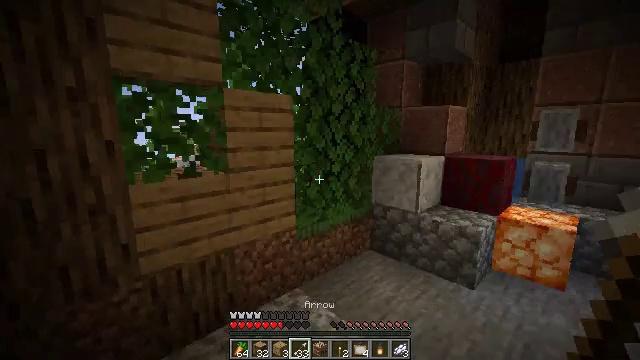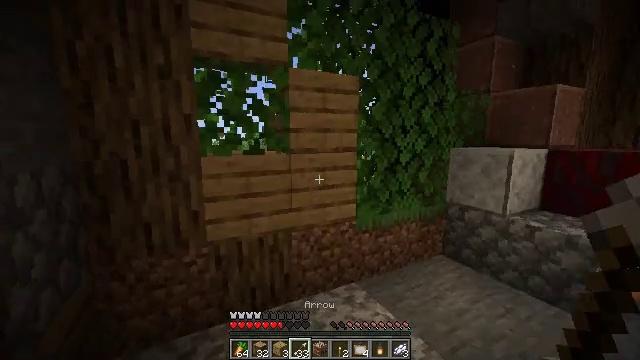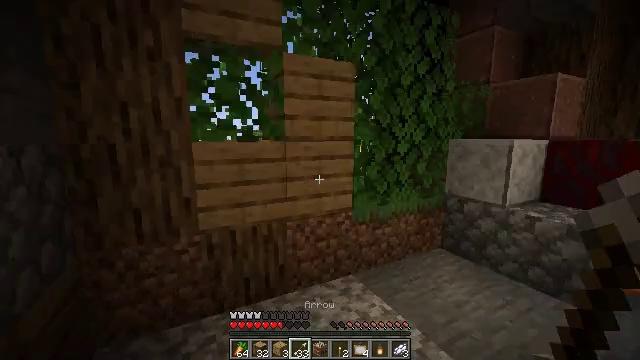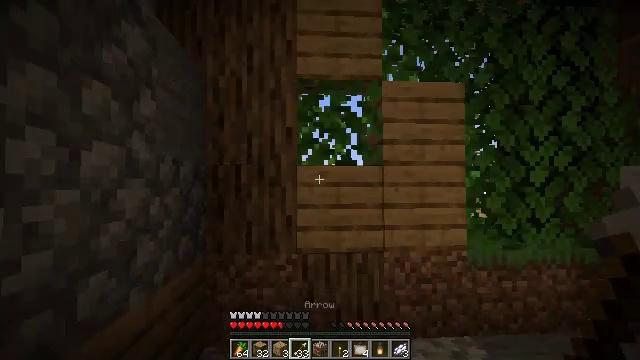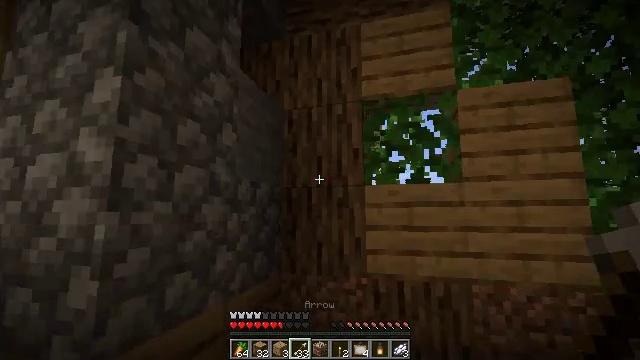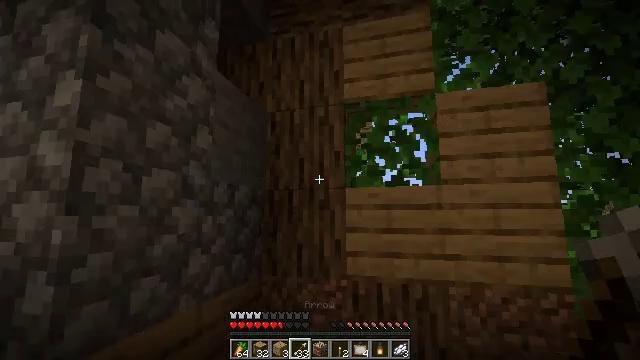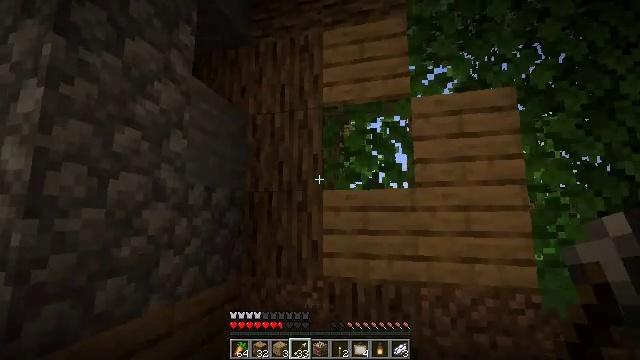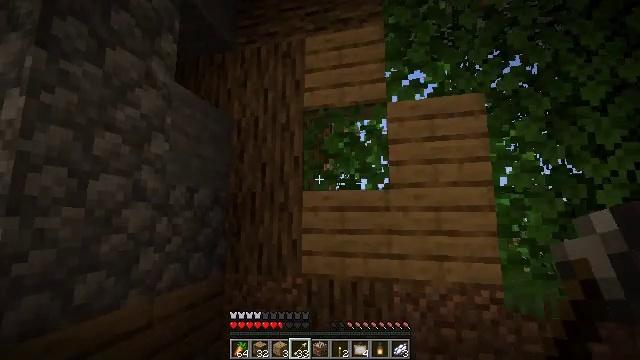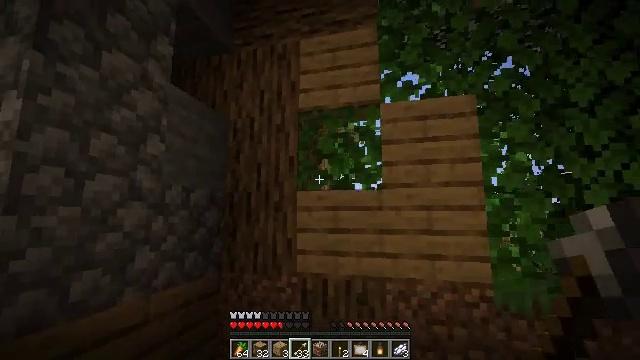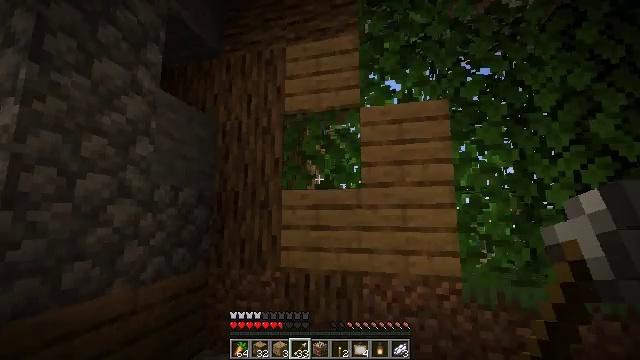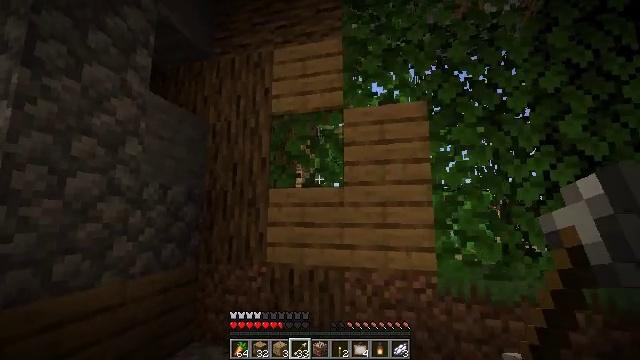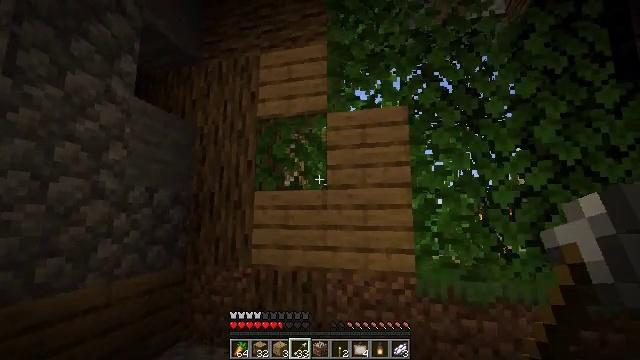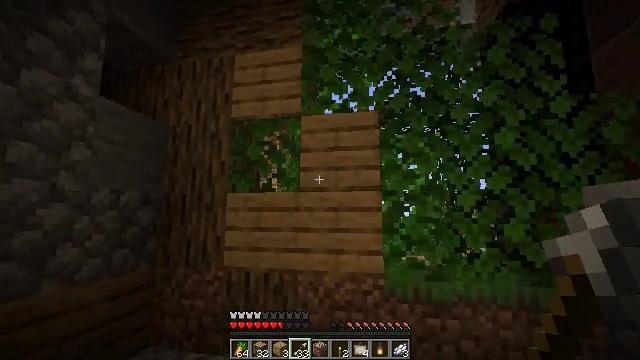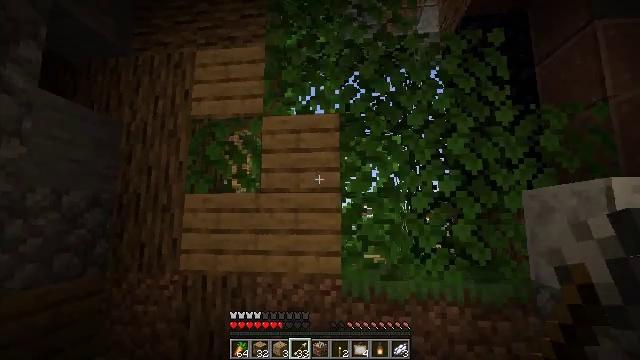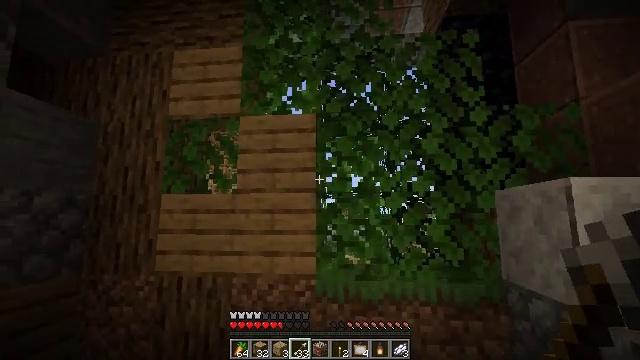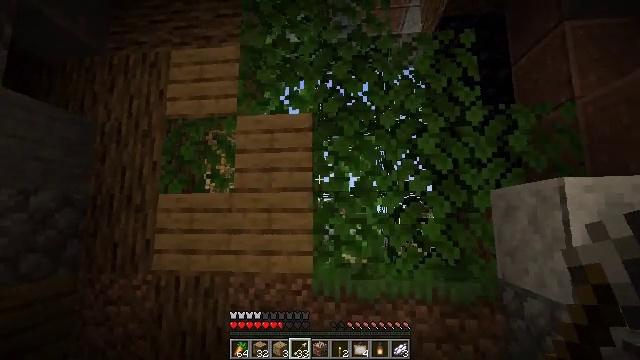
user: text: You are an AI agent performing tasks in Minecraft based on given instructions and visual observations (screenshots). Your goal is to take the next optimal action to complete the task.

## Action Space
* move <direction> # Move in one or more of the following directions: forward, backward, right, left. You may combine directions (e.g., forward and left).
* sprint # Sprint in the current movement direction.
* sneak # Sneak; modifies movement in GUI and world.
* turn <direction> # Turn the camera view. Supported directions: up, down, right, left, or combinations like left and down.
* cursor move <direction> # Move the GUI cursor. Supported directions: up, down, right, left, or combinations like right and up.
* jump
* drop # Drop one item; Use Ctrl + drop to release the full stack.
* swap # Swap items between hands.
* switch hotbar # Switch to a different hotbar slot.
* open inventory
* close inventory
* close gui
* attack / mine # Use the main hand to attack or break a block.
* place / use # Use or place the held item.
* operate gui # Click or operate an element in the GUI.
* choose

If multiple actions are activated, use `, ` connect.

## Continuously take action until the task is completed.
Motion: motion action
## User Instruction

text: Retrieve the lodestone from its location.
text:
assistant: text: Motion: turn left and up
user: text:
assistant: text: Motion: move right
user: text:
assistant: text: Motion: move right, turn left and up
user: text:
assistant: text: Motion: move right, turn left and up
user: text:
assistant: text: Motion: move right
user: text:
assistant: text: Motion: move back and move right
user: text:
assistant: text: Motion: move back and move right
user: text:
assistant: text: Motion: move back and move right
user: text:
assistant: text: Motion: move back and move right
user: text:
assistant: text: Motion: move right
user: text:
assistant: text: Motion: move right
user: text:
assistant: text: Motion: move right, turn right
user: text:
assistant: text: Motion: move right, turn right
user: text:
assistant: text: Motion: move right
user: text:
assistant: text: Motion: move back and move right
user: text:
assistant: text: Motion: move back and move right
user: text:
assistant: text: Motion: move back and move right
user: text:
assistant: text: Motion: move right
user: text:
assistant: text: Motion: move right
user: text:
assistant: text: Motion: move right, turn left and up
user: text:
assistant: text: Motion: no_op
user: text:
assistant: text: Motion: no_op
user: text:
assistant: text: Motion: turn left and down
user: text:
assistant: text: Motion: turn left and down
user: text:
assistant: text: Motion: turn left and down
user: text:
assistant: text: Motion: no_op
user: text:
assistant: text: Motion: no_op
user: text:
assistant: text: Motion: no_op
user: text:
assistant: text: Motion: no_op
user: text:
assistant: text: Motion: no_op